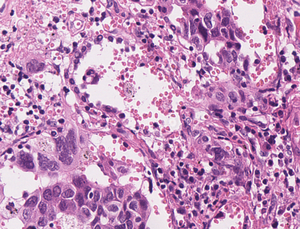
Tumor epithelial tissue: yes
Tumor-associated stroma tissue: yes
Normal tissue: no